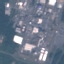
Land use / land cover class: Industrial